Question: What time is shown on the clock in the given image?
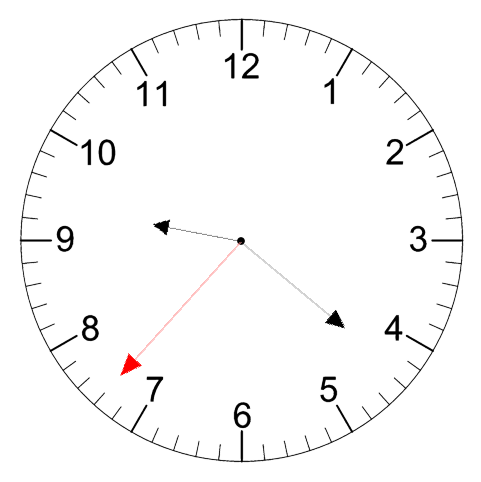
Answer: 09:21:37